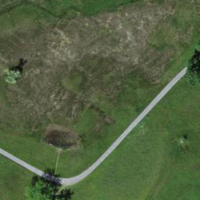
EUNIS habitat code: 52
Species observed at this site:
Corvus corone
Grus grus
Turdus merula
Ardea alba
Parus major
Chloris chloris
Milvus milvus
Corvus frugilegus
Pica pica
Turdus pilaris
Falco tinnunculus
Columba palumbus